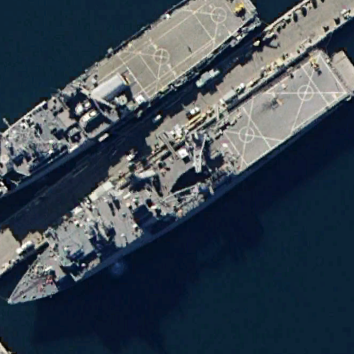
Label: combat